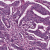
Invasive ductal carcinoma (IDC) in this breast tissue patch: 1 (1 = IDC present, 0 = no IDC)